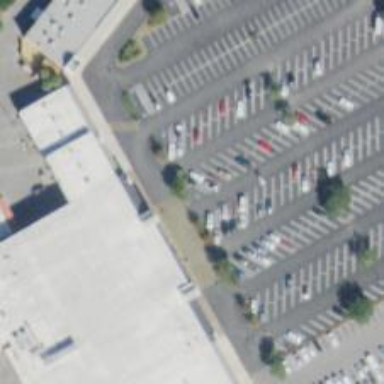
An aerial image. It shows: Parking space.